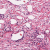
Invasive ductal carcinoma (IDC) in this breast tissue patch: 1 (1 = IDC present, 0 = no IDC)